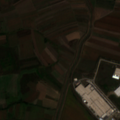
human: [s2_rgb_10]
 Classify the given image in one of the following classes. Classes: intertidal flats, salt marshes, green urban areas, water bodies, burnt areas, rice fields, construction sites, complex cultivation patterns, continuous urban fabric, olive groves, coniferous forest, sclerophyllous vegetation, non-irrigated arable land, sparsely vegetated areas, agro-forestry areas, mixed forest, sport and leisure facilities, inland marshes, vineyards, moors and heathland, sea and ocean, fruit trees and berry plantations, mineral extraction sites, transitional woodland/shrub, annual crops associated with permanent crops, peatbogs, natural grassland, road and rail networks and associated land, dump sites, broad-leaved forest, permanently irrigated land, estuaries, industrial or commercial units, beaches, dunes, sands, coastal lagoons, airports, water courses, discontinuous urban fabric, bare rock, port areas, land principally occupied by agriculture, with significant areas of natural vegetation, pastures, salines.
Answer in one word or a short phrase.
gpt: industrial or commercial units, non-irrigated arable land, complex cultivation patterns